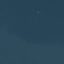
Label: SeaLake